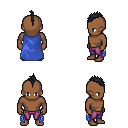
a pixel art fantasy rpg character, male body template, human, dark skin, blue cape, magenta pants, raven mohawk hairstyle, four views (front, back, left, right), 2x2 character sprite sheet, small pixel art, hard edges, no anti-aliasing